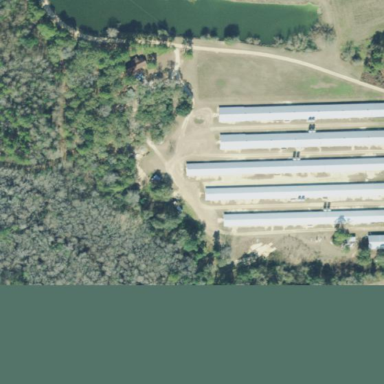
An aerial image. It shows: Poultry farmyard is depicted in the image.